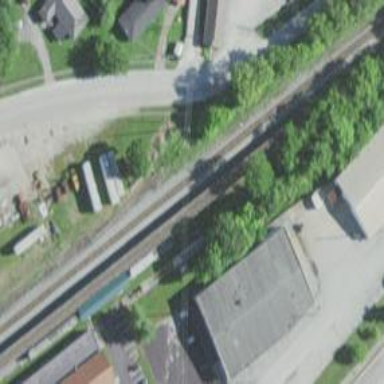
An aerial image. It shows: Railway siding with rails.